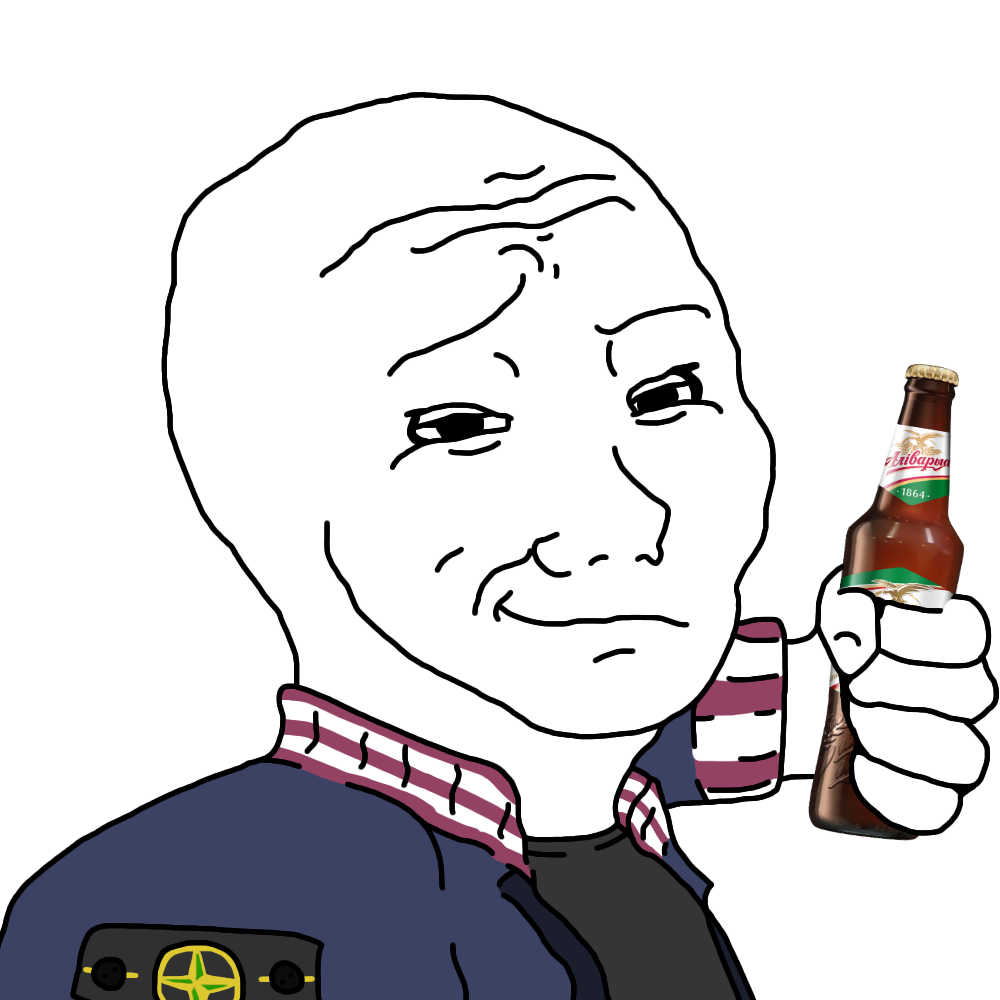
Label: 5_Smugjak